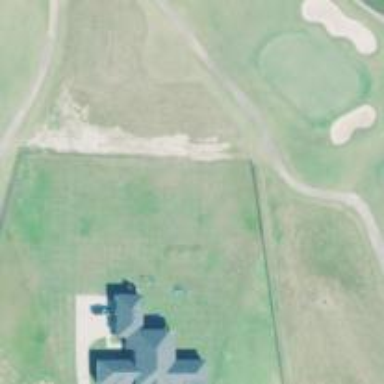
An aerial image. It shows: Rough area in golf course.